Interaction volume radius: 5 \u00c5
Interaction volume height: 10 \u00c5
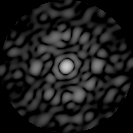
Disorder parameter: 0.822